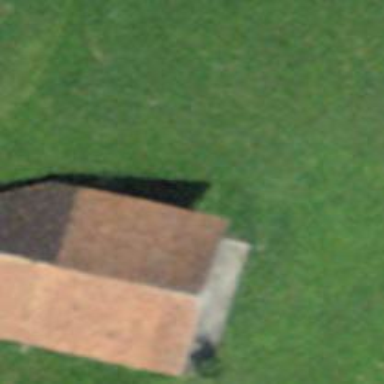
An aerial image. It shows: Rural barn.